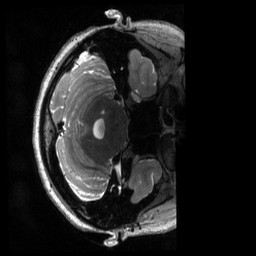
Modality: T2w
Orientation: axial
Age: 23
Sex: female
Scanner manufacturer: siemens
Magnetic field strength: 3 T
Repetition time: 3.2 s
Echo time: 0.563 s